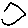
Label: hexagon